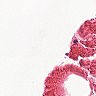
Metastatic tissue present: no